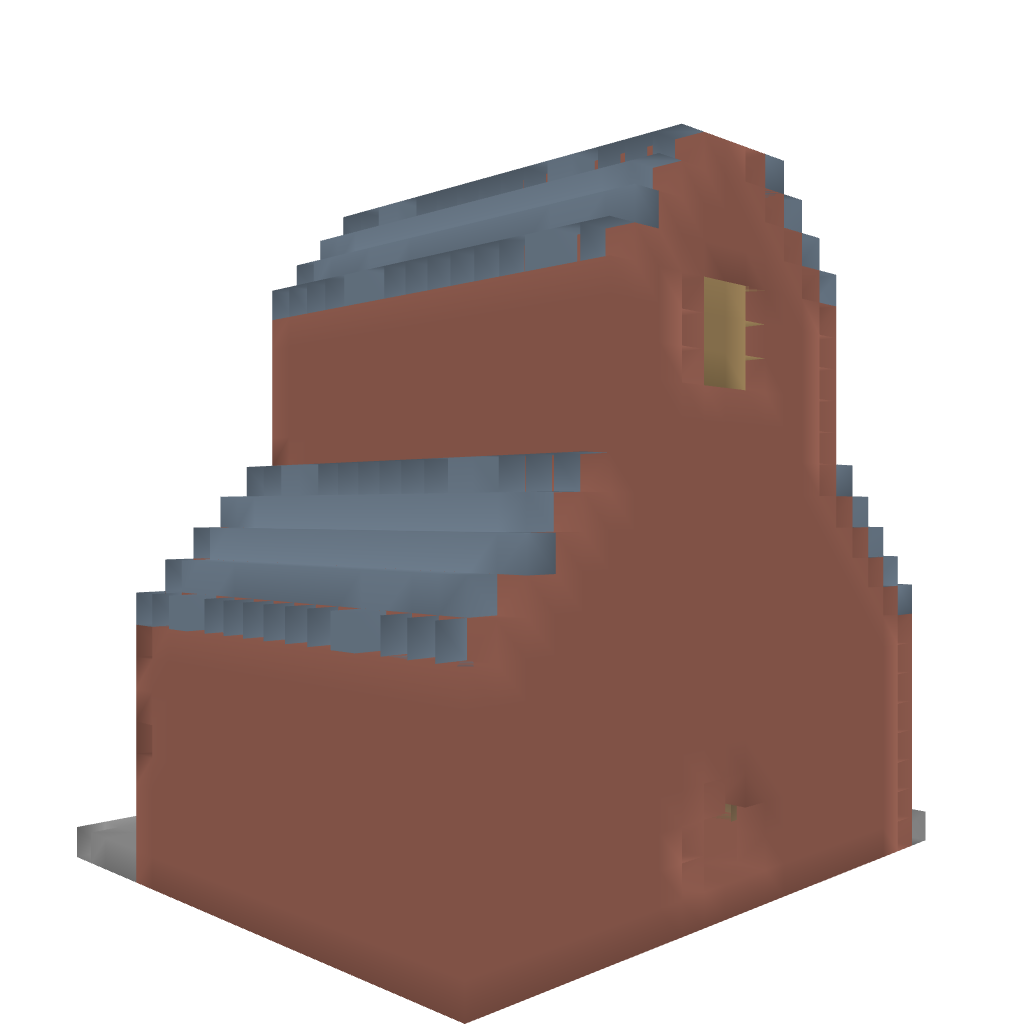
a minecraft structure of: Barn - By Cybersneeze